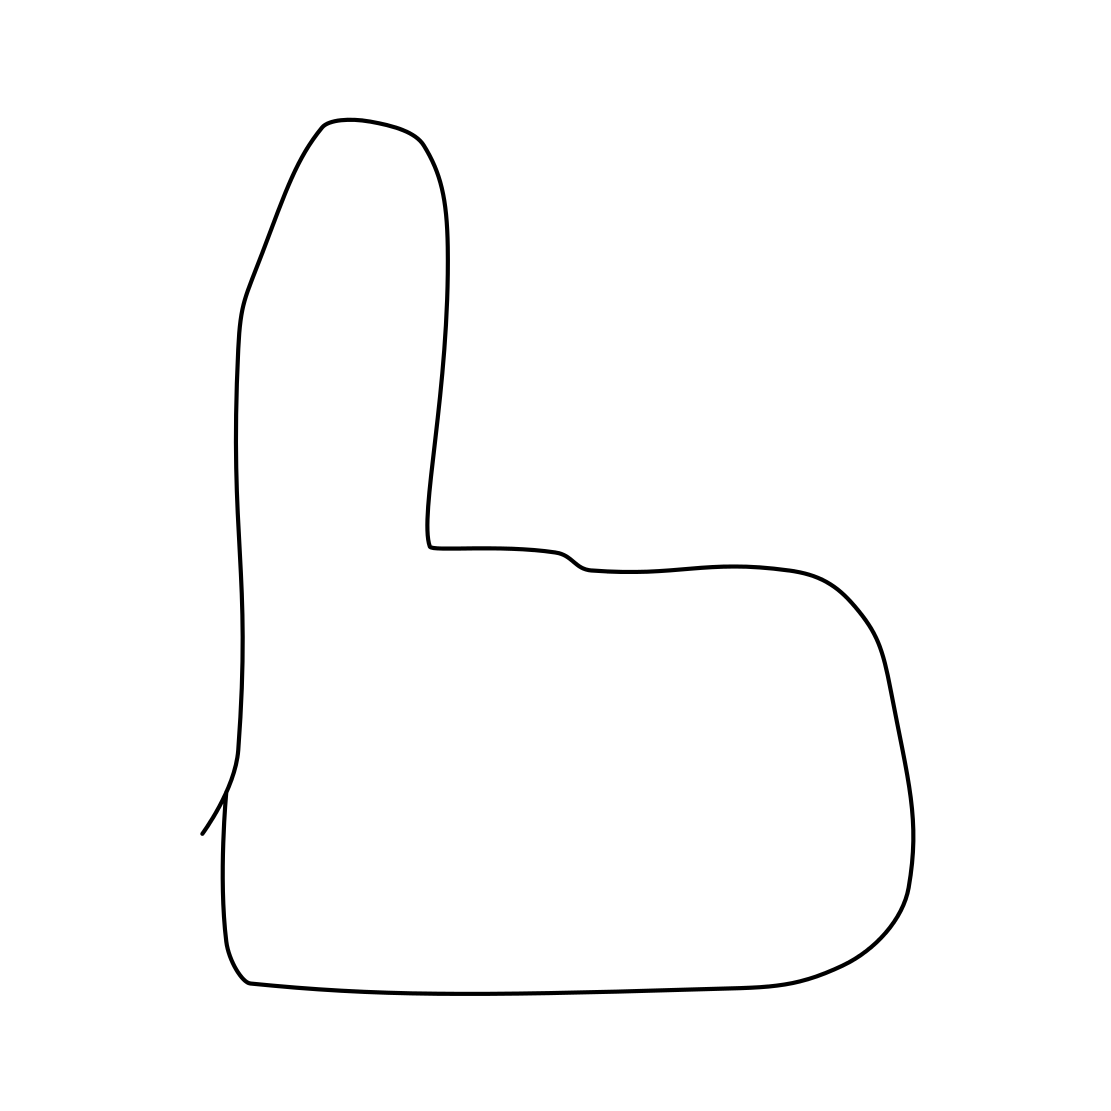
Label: armchair